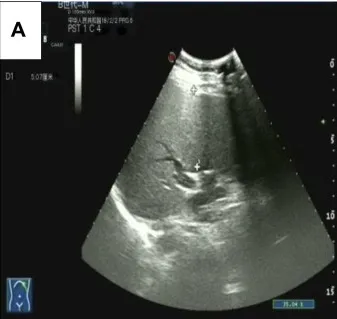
(A) The abdominal ultrasound image of the patient.
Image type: radiology (ultrasound)